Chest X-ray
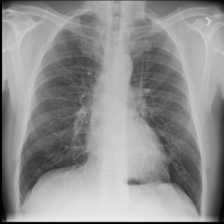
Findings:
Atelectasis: negative
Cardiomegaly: negative
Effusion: negative
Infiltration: positive
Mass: negative
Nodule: negative
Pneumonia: negative
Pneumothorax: negative
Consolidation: negative
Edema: negative
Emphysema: negative
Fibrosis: negative
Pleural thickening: negative
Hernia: negative